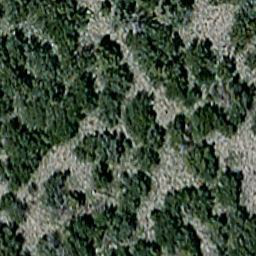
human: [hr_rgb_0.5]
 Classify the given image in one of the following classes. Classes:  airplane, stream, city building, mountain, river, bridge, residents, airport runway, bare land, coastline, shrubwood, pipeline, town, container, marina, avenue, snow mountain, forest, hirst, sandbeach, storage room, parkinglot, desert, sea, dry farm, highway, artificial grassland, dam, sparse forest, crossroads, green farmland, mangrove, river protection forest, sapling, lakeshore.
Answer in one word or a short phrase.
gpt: sparse forest